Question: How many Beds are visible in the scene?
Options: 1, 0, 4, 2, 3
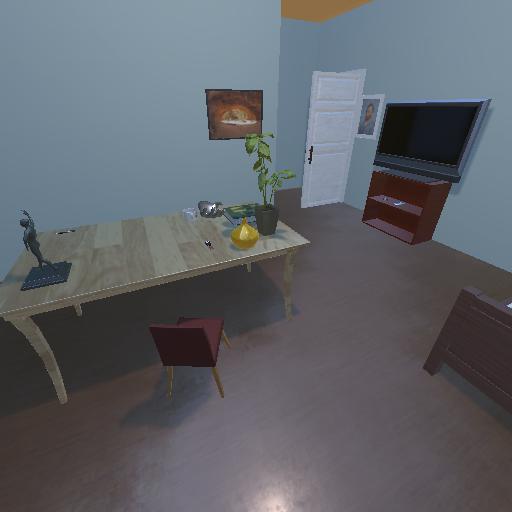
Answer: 1